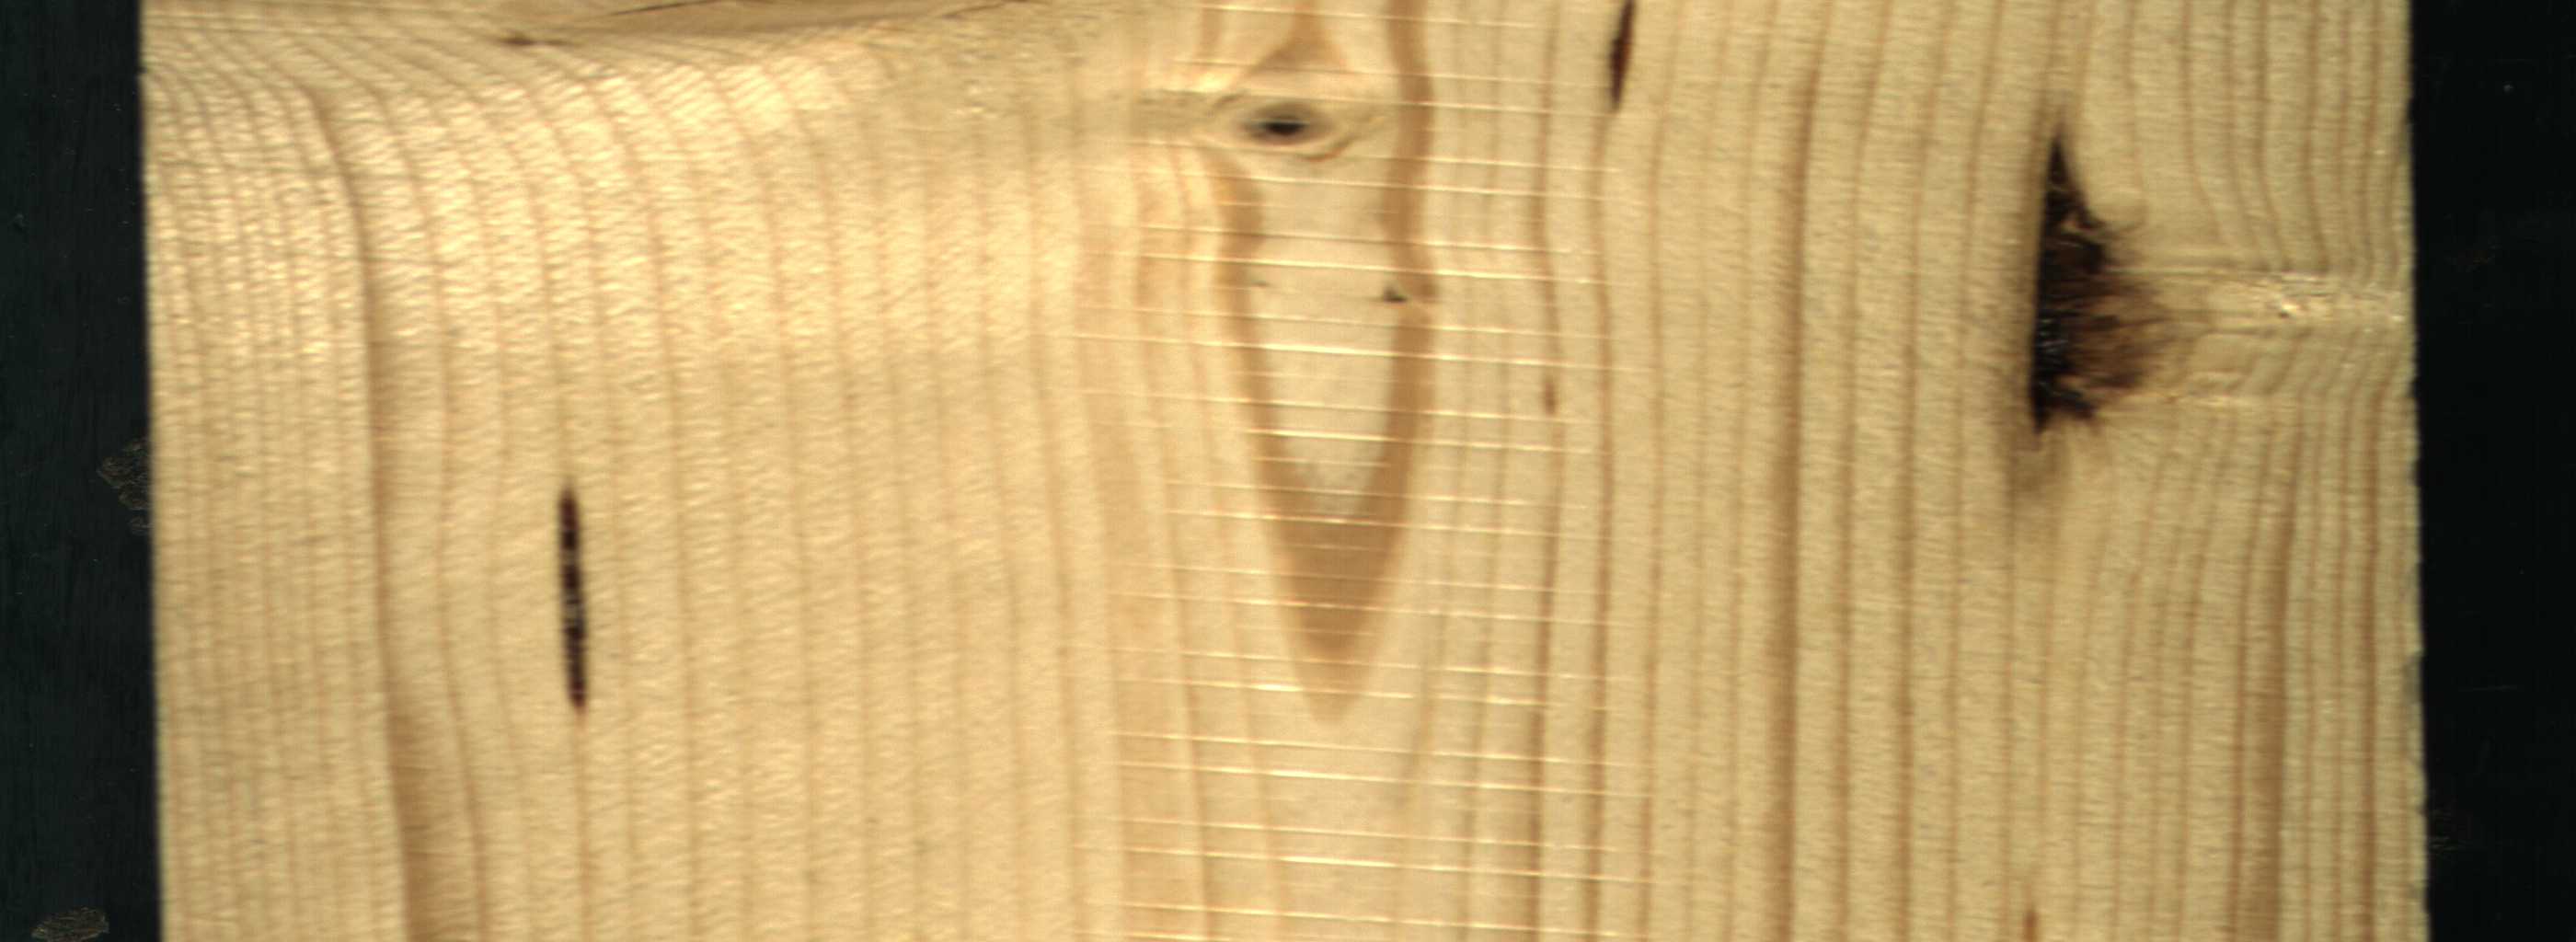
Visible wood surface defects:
resin
resin
resin
Live_Knot
Live_Knot